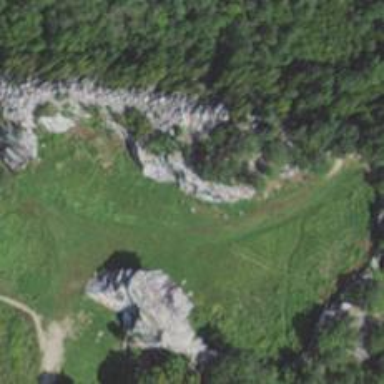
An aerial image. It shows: Natural cliff.